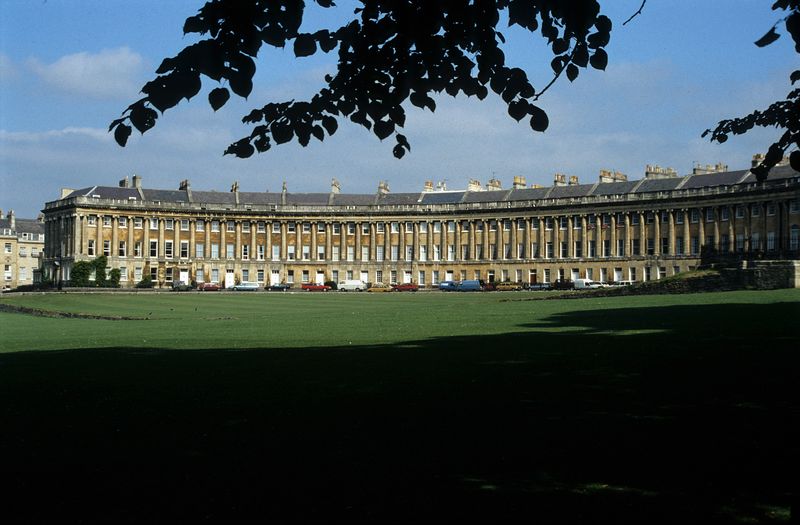
Titel: Gesamtansicht
Künstler: John d.J. Wood
Standort: Bath
Institution: Royal Crescent
Schlagwörter: baum, blau, blätter, flügel, himmel, laub, schatten, weiß, wolken, bäume, gelb, grün, ocker, braun, fenster, frankreich, grau, licht, paris, schwarz, säule, säulen, dach, gebäude, gras, haus, park, rasen, schloss, wiese, wolke, architektur, lang, stein, ast, drei, blatt, england, front, kamin, kamine, oval, rund, schornstein, garten, ansicht, bogen, fassade, schornsteine, platz, schlot, pilaster, auto, ornamente, zinnen, foto, fotografie, photographie, schlote, segment, arkade, palast, reihe, kapitelle, photo, halbrund, aussenansicht, fensterreihen, himme, efeu, farbfoto, ionisch, mezzanin, sonnenschein, wien, postkarte, london, stockwerke, aufnahme, autos, längs, hau, geschoss, friese, fensterachsen, profanbau, parkplatz, kolossal, gliederung, halbsäulen, langbau, trakt, ionische, regierung, dachreiter, parken, bath, glügel, mansard, haur, halboval, klasizismus, place, crescent, royal crescent, appartaments, arkartur, bbc, jane austen, pride and prejudice, stockewerke, verfilmung, onische, bazm, trinkhalle, schazzen, iionisch